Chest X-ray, PA view. Patient: 32 years old, sex M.
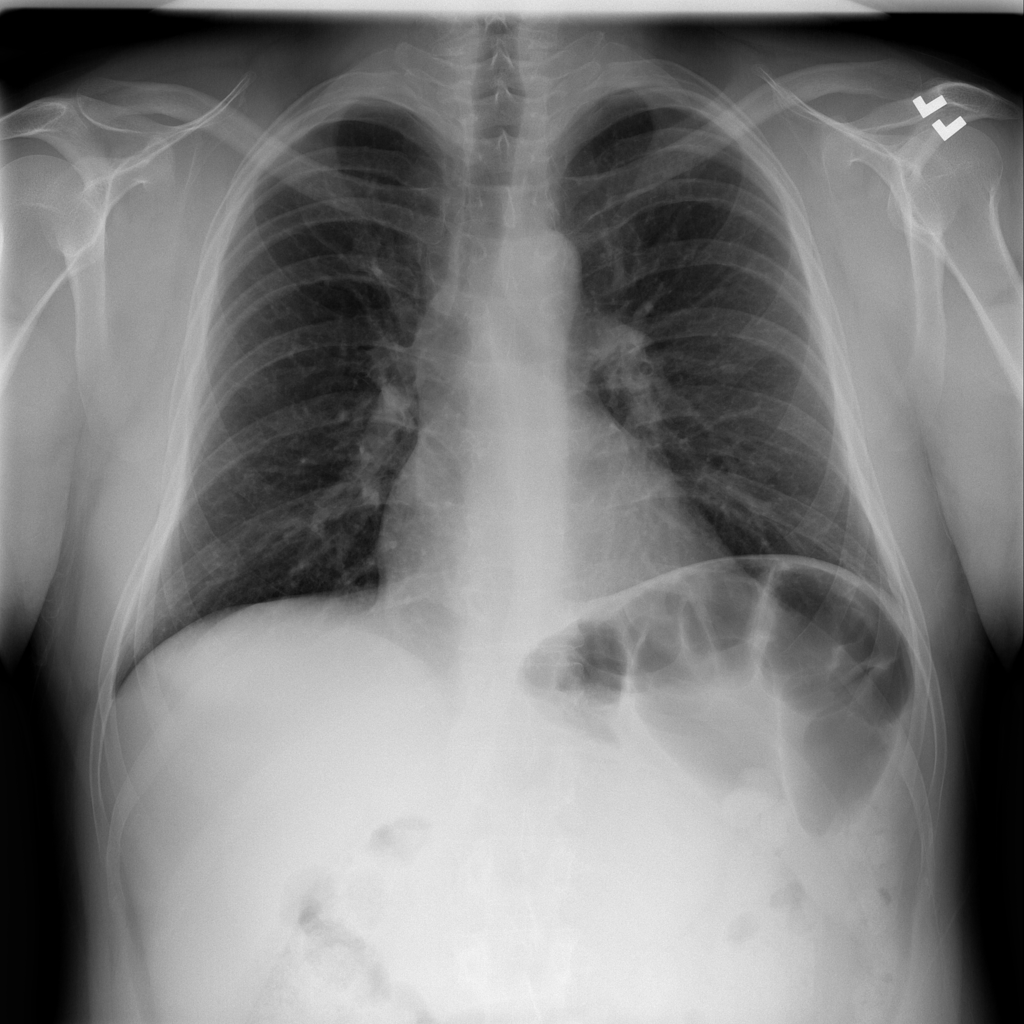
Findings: No Finding